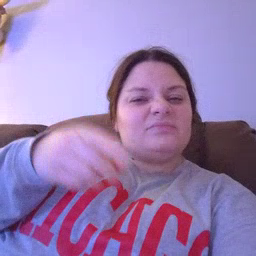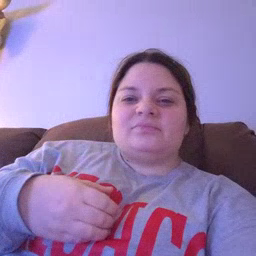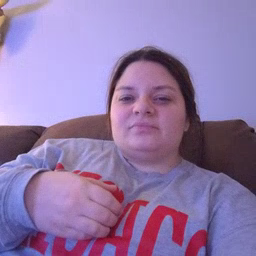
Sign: hesheit